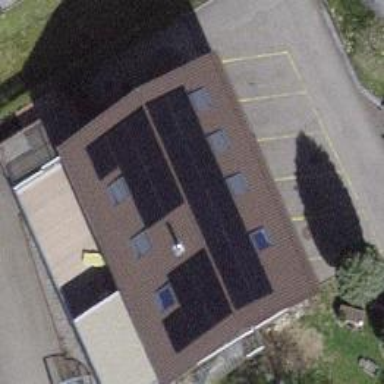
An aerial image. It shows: Solar photovoltaic panel generator.